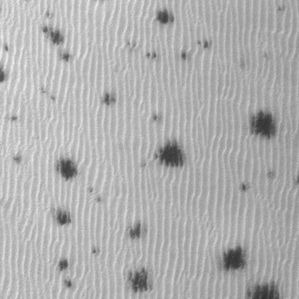
Label: frost